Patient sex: F
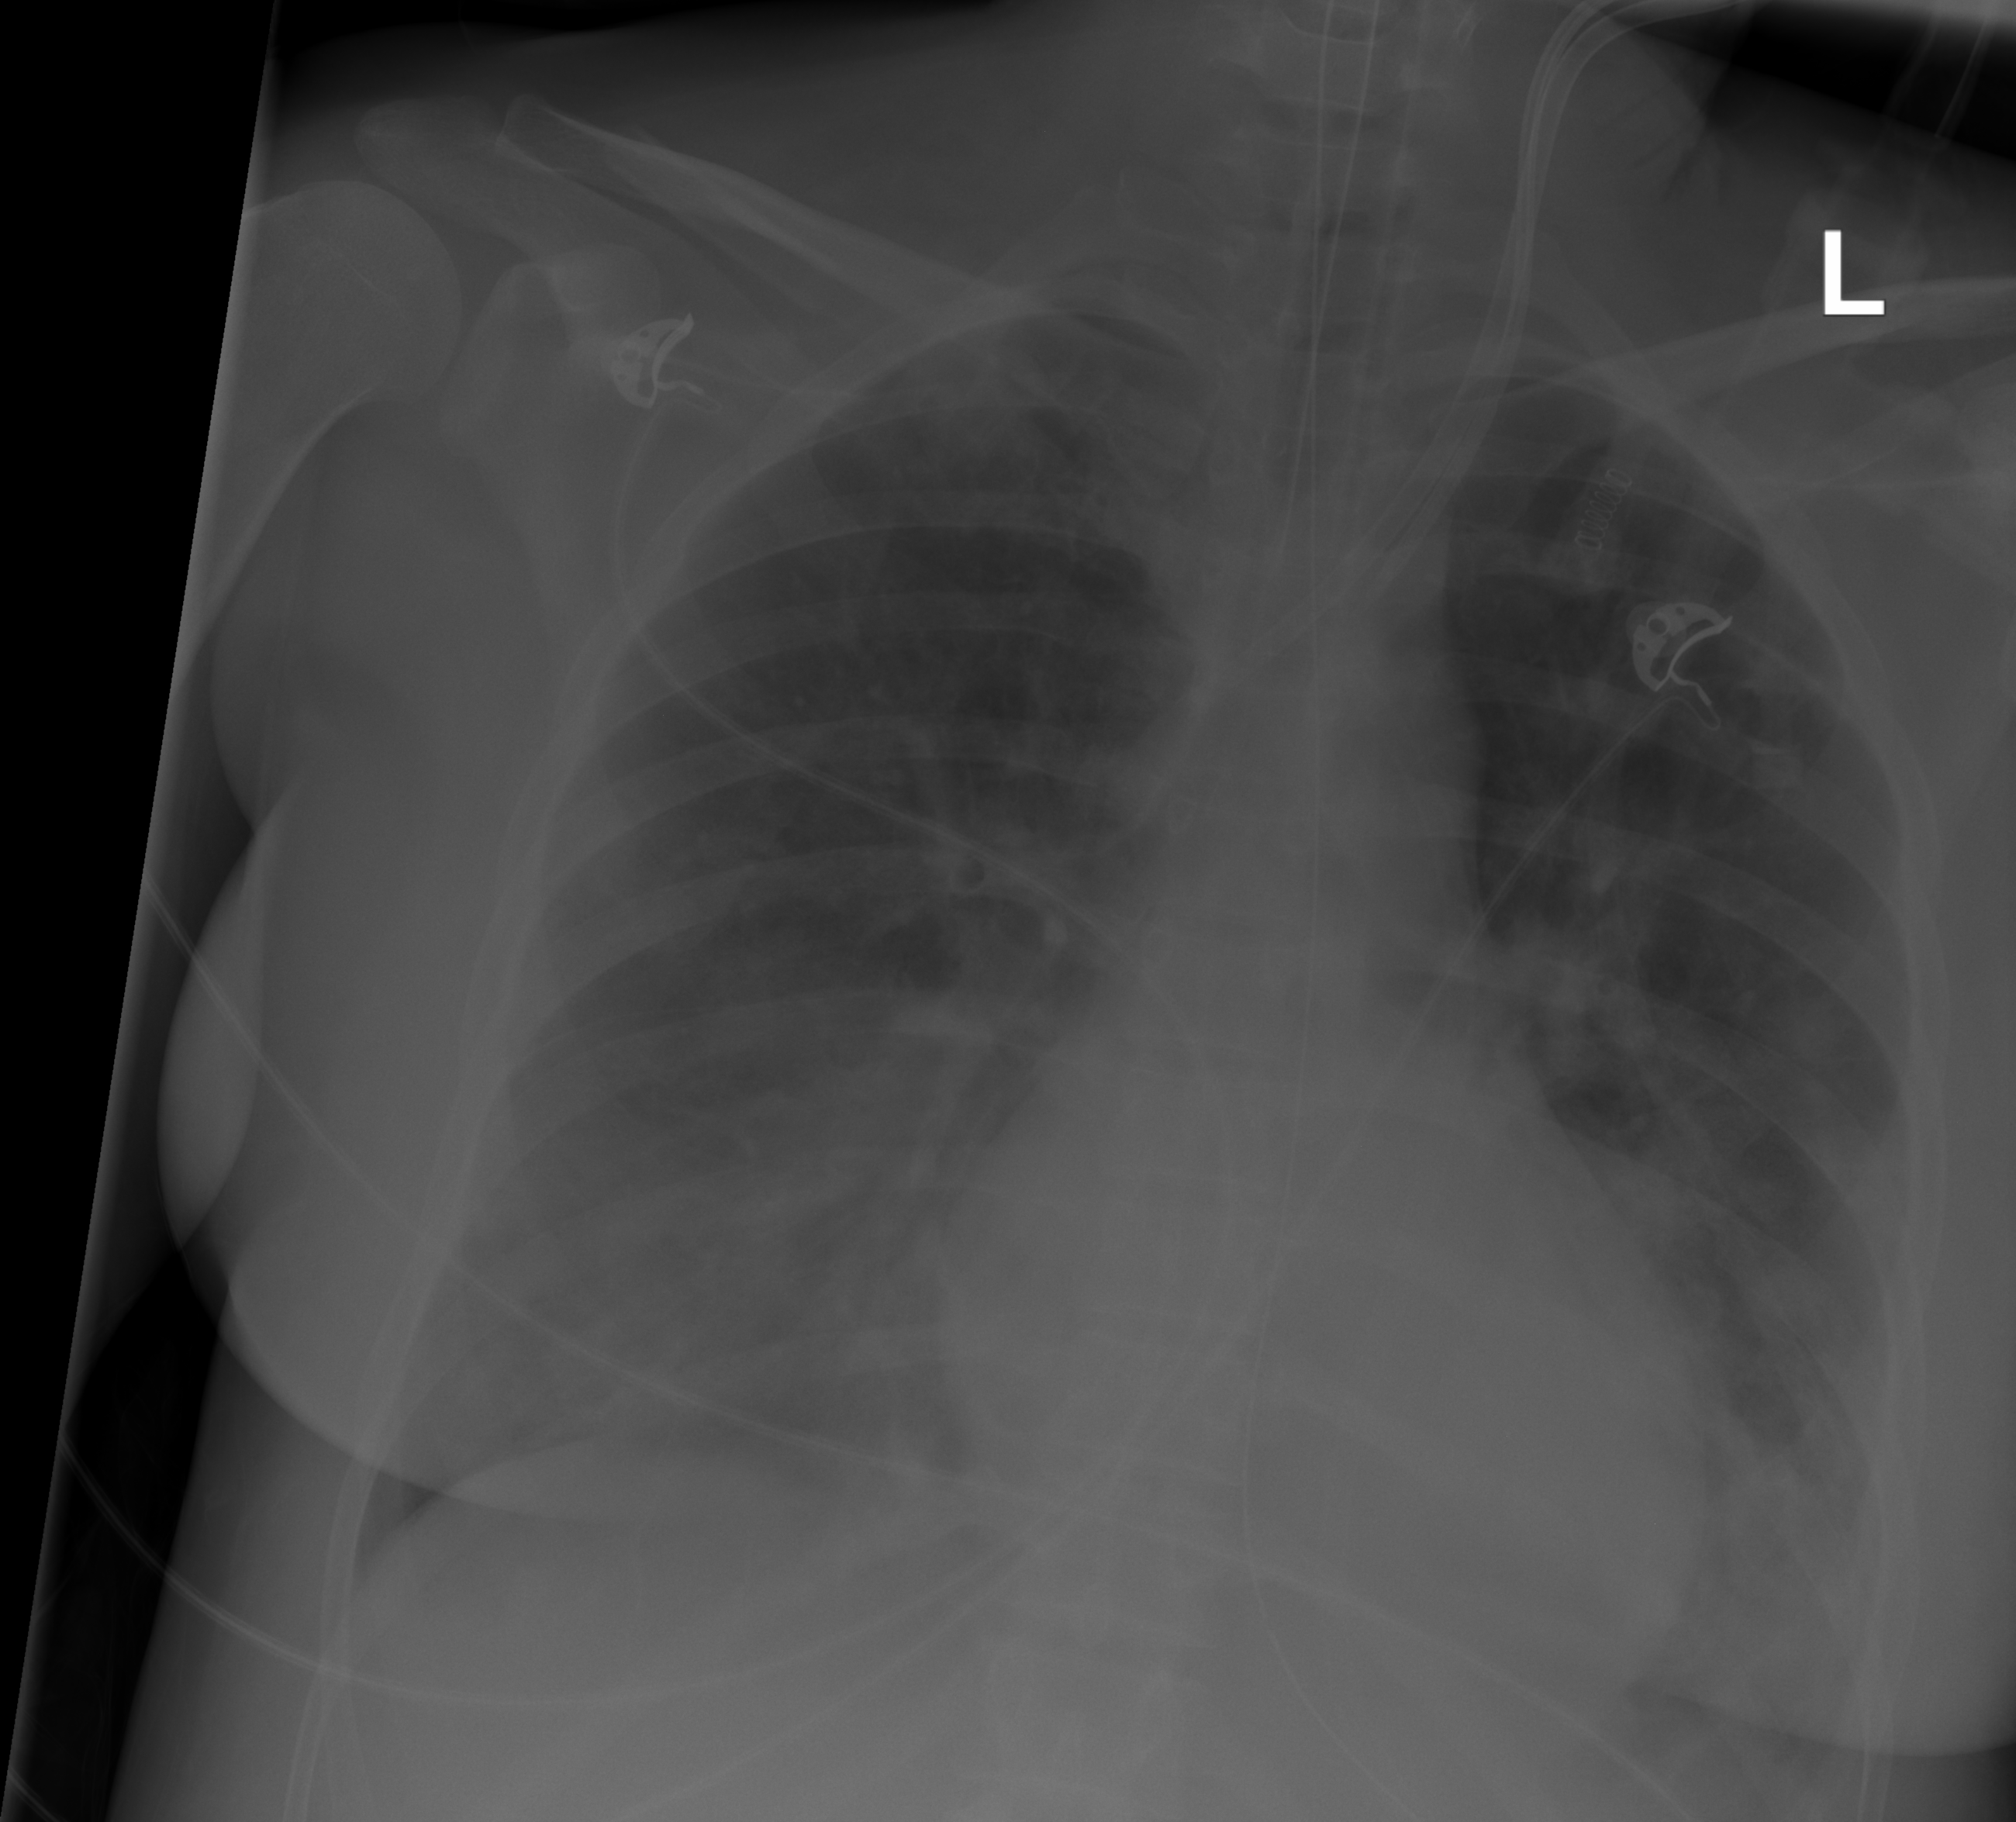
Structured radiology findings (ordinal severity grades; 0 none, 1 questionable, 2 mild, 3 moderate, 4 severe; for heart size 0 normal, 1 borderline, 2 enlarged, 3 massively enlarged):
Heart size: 0
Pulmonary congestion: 0
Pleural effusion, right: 0
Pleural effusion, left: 2
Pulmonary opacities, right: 3
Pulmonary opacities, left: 3
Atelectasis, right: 0
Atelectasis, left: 2